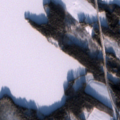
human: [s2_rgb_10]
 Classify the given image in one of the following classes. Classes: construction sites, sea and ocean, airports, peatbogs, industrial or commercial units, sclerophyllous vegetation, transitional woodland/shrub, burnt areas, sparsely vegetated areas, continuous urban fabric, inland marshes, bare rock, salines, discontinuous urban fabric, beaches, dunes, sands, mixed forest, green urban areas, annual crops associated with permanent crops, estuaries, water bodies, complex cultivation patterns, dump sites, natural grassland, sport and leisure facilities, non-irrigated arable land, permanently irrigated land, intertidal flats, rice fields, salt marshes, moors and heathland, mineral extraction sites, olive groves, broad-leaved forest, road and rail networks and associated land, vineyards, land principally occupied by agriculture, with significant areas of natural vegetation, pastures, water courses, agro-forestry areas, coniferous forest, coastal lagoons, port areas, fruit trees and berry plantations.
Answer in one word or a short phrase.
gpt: non-irrigated arable land, land principally occupied by agriculture, with significant areas of natural vegetation, coniferous forest, mixed forest, transitional woodland/shrub, water bodies